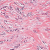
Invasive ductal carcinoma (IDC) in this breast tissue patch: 1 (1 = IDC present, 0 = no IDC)